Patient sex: F
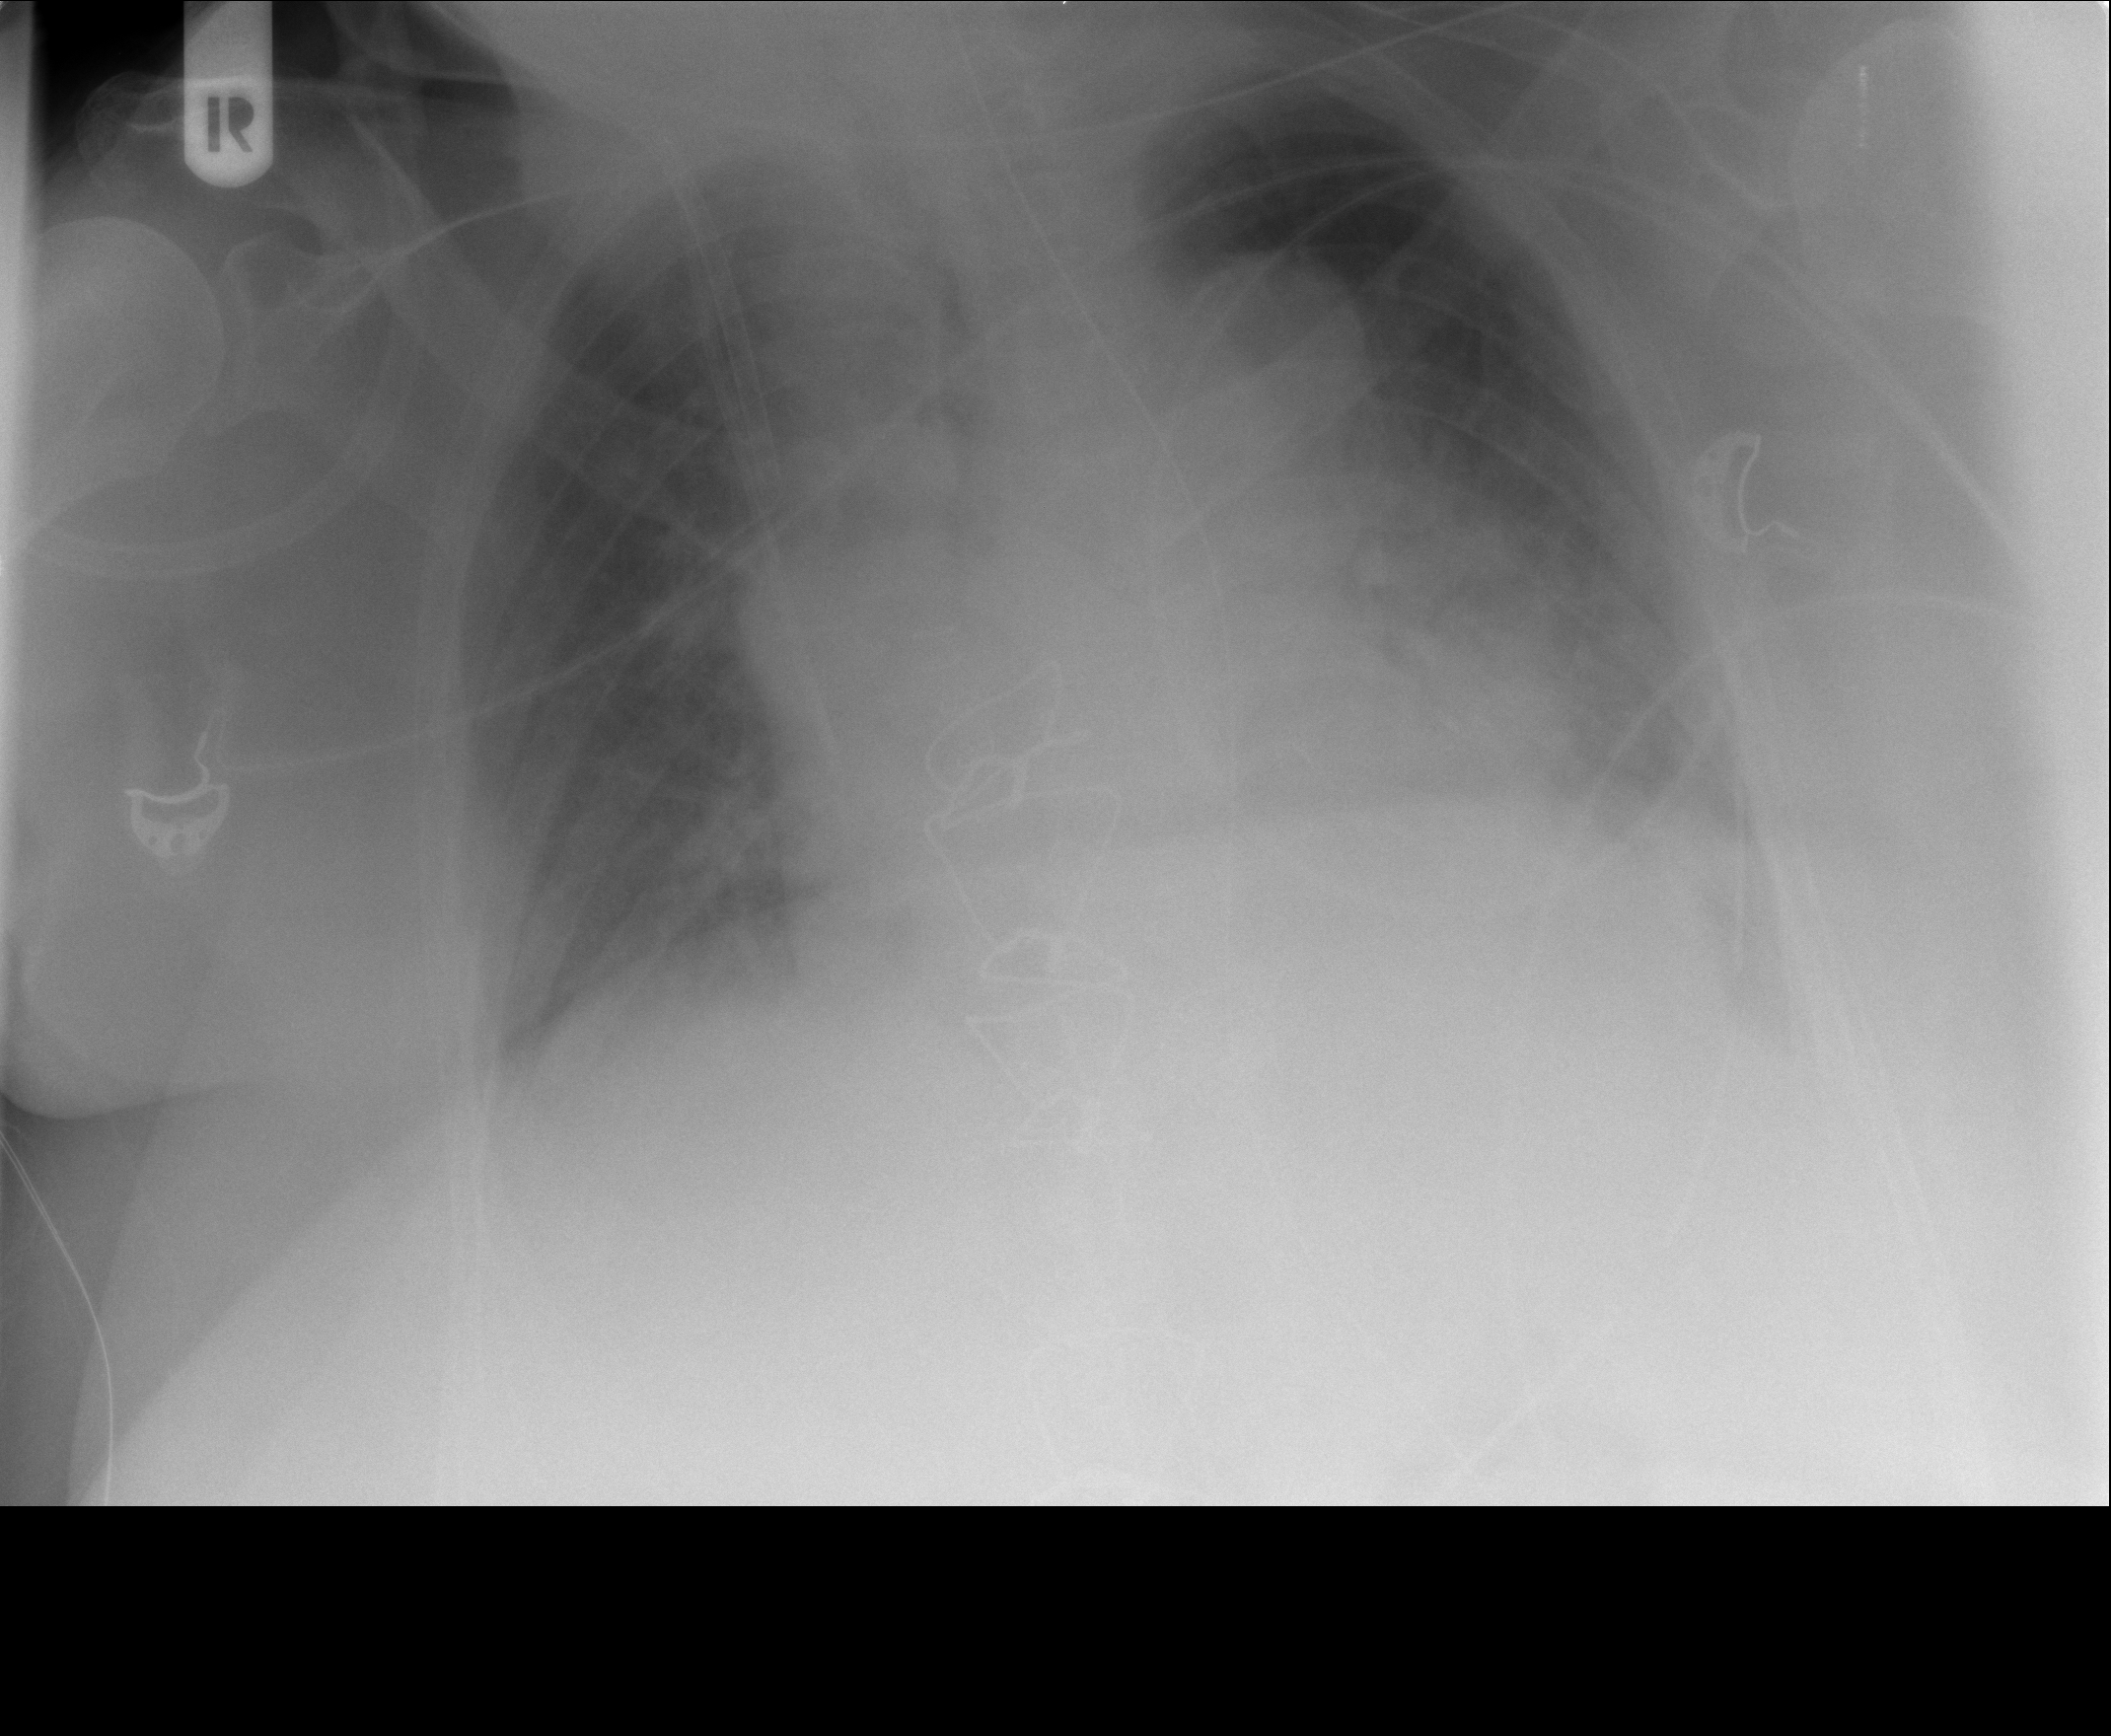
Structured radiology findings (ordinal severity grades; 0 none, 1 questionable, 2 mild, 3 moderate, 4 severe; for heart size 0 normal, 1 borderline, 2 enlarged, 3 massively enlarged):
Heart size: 0
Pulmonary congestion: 2
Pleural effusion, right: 0
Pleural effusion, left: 1
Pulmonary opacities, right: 0
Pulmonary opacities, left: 0
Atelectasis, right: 0
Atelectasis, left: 1